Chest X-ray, AP view. Patient: 32 years old, sex F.
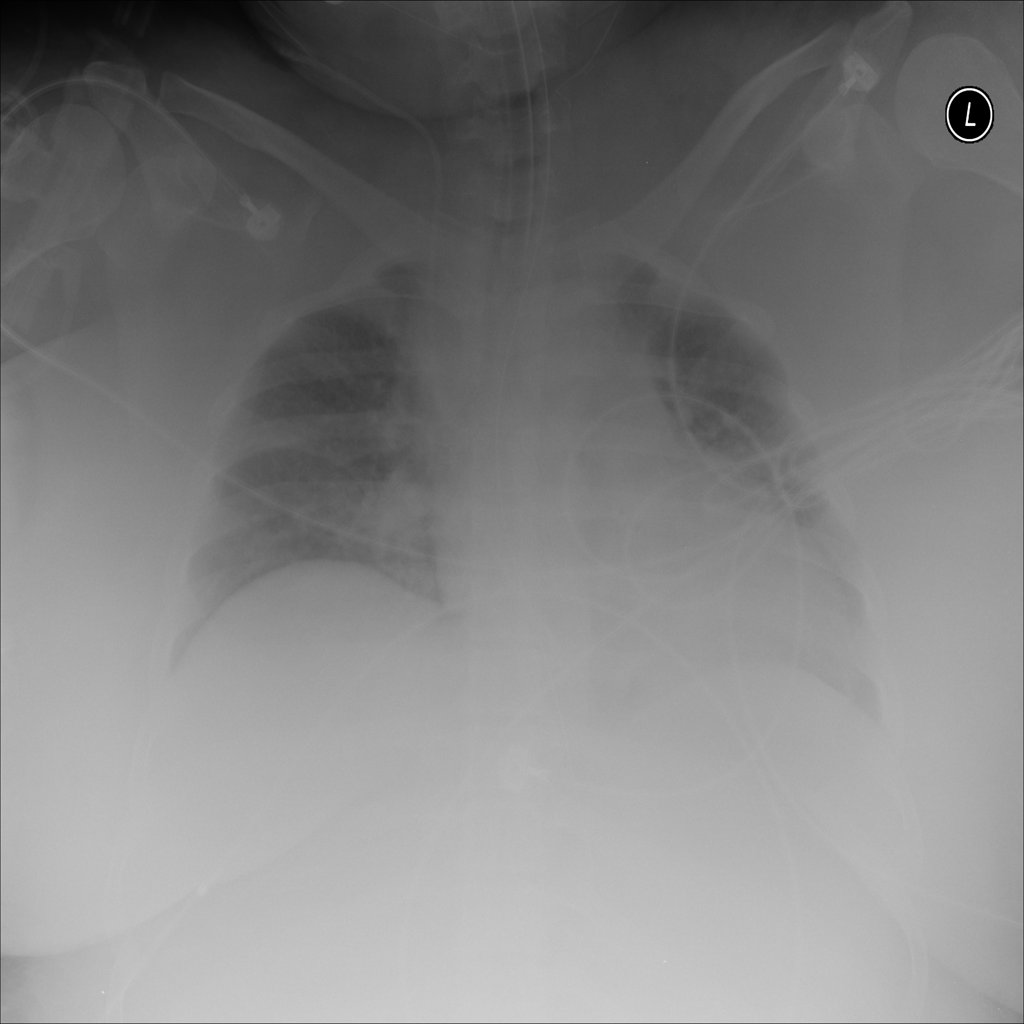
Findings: No Finding